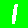
Digit: 1